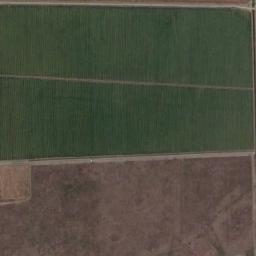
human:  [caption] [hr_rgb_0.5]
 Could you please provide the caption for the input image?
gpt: There are many neat rows of rectangular farmland .

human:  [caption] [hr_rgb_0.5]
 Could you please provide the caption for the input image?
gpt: Three rectangular and neatly arranged green and brown mixed rectangular farm fields .

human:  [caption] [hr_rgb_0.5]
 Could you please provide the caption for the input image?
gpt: There are some green and bare rectangular farmland .

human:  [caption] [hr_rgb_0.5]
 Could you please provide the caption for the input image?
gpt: A green rectangular farmland and a khaki rectangular farmland are next to each other .

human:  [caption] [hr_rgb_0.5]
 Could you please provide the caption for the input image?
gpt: There are two green rectangular farmlands and a brown one .